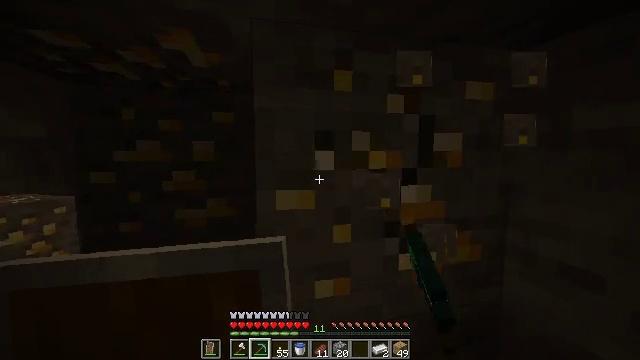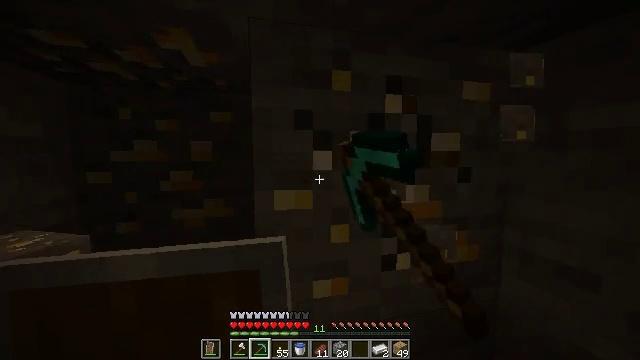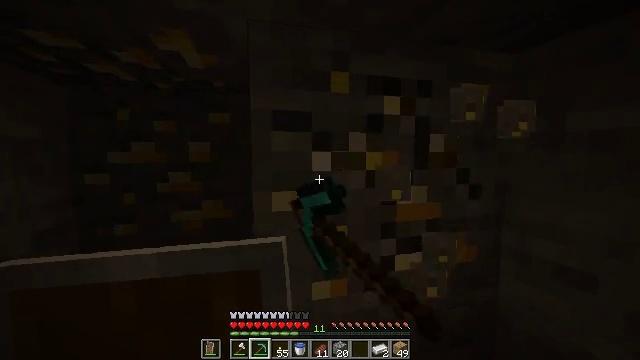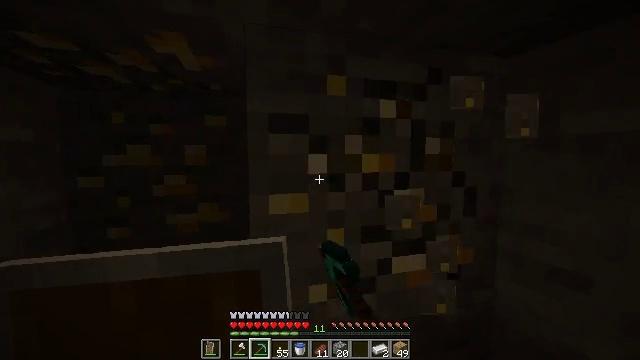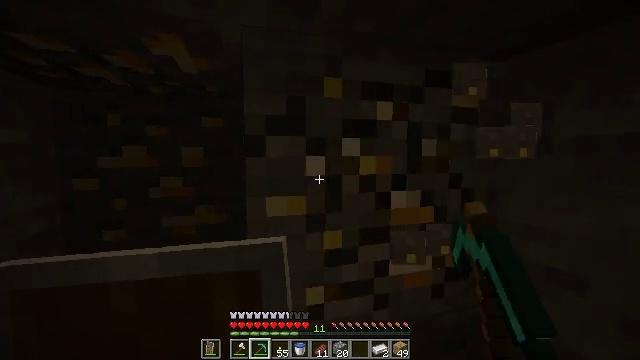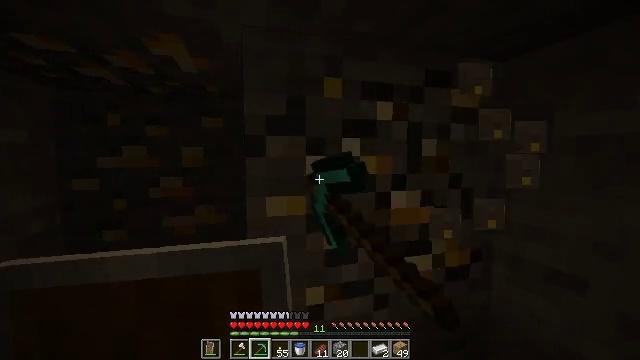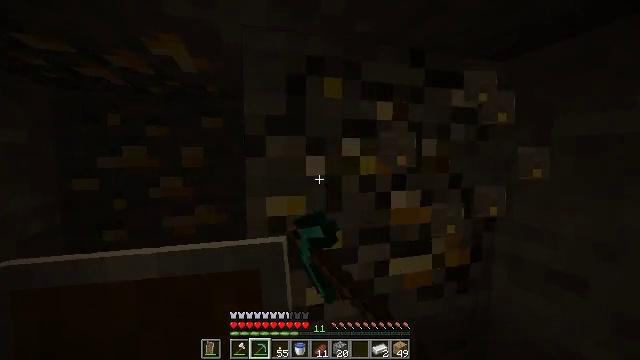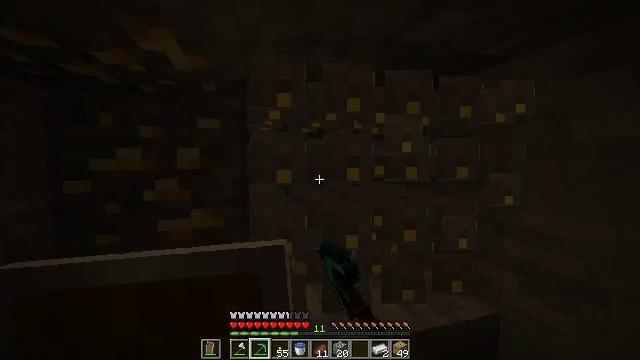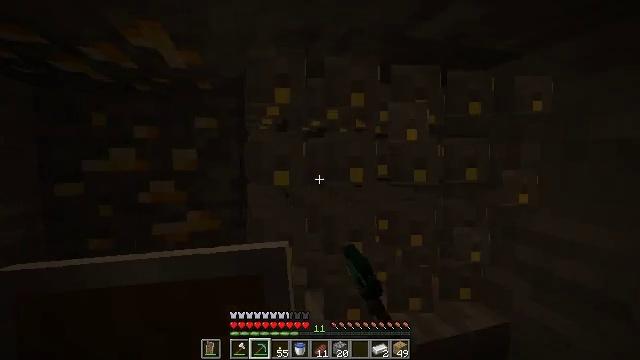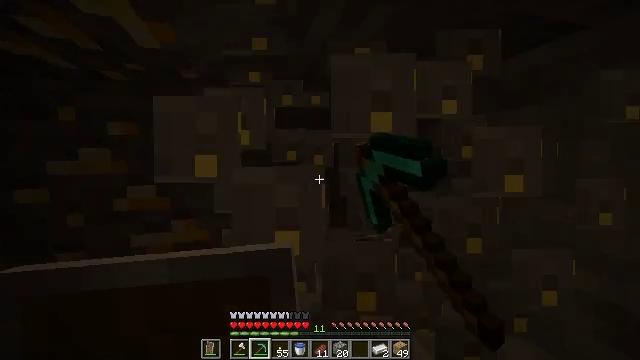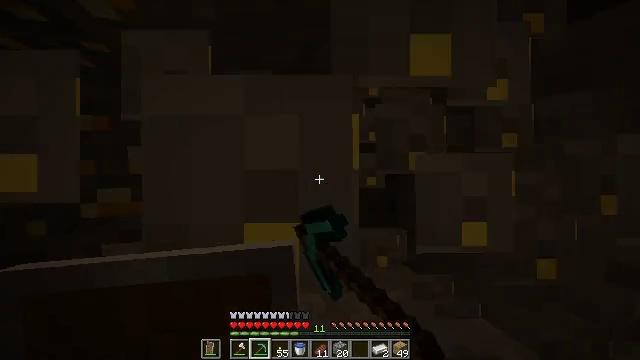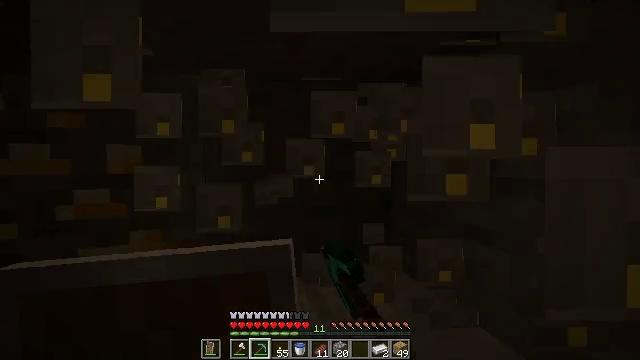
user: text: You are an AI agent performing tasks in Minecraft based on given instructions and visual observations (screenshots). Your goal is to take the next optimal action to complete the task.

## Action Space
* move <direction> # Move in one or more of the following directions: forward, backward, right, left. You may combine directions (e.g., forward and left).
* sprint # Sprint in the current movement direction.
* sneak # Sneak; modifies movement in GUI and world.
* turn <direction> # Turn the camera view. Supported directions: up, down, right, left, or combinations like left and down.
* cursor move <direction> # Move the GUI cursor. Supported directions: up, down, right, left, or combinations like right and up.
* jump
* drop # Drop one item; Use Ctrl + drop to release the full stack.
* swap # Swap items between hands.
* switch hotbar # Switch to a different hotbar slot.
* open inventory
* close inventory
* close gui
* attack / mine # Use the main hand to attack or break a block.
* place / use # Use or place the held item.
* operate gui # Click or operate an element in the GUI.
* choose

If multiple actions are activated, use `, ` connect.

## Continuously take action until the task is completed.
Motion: motion action
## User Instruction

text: Collect gold ore for smelting.
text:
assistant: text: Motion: attack / mine
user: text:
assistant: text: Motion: attack / mine
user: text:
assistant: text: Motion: attack / mine
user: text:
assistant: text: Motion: attack / mine
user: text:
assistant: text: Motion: attack / mine
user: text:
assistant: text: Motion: attack / mine
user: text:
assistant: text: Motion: move forward, attack / mine
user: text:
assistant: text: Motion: move forward, attack / mine
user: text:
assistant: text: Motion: move forward, attack / mine
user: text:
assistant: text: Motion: move forward, attack / mine
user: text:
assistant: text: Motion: attack / mine
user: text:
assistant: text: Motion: attack / mine